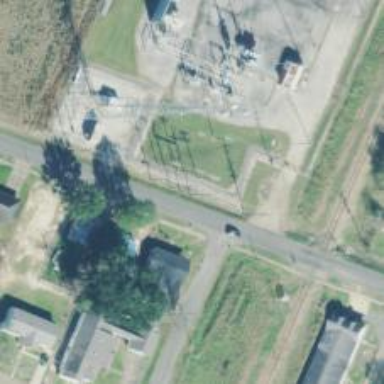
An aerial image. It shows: Power pole.